Question: Because I am using html buttons and textbox to login, I must do the code behind in the javascript in the source code in order to do the code behind. Whether I login using the correct username and password which is Admin and 123 and click the login button, or I type in nothing and click the login button, it always redirects me to ResultDetails.aspx. That means login fail. Login will pass if it redirect me to Search.aspx. What's Wrong? Even if I change .Value to .Text, it is still the same effect

'''
<%@ Page Language="C#" AutoEventWireup="true" CodeFile="Login.aspx.cs" Inherits="Login" %>
<!DOCTYPE html PUBLIC "-//W3C//DTD XHTML 1.0 Transitional//EN" "http://www.w3.org/TR/xhtml1/DTD/xhtml1-transitional.dtd">
<html xmlns="http://www.w3.org/1999/xhtml">
<head runat="server">
<title></title>
<style type="text/css">
</style>
<link rel="stylesheet" type="text/css" href="stylesheets/loginstyle.css" />
<script language="javascript" type="text/javascript">
// <![CDATA[
function Button1_onclick() {
if (txtUserName.Value == "Admin" && txtPassword.Value == "123") {
//Login as Hardcoded User
//Do your stuff
window.location.assign("Search.aspx")
}
else {
window.location.assign("ResultDetails.aspx")
}
}
// ]]>
</script>
</head>
<body>
<div id="wrapper">
<form name="login-form" class="login-form" action="" method="post">
<div class="header">
<h1>Login Form</h1>
<span>Fill out the form below to login to my super awesome imaginary control panel.</span>
</div>
<div class="content">
<input name="username" type="text" class="input username" placeholder="Username" runat="server" id="txtUserName" />
<div class="user-icon"></div>
<input name="password" type="password" class="input password" placeholder="Password" runat="server" id="txtPassword" />
<div class="pass-icon"></div>
</div>
<div class="footer">
<input type="button" name="submit" value="Login" class="button" runat="server" id="Button1" onserverclick="Button1_Click" onclick="return Button1_onclick()" />
</div>
</form>
</div>
<div class="gradient"></div>
</body>
</html>
'''
'''
using System;
using System.Collections.Generic;
using System.Linq;
using System.Web;
using System.Web.UI;
using System.Web.UI.WebControls;
public partial class Login : System.Web.UI.Page
{
protected void Page_Load(object sender, EventArgs e)
{
}
}
'''
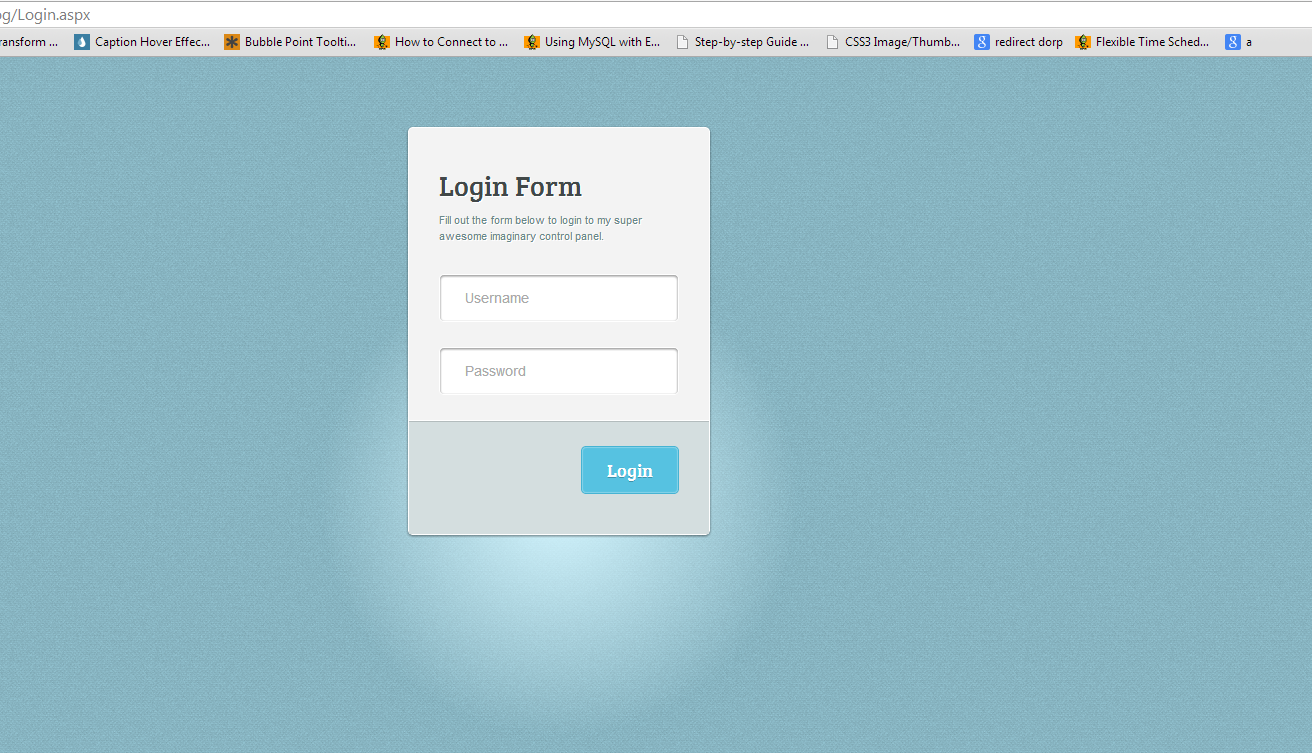
Answer: You can try below code which fetches the value from text boxes using the id in JavaScript.
'''
function Button1_onclick() {
if (document.getElementById('txtUserName').value == "Admin" && document.getElementById('txtPassword').value == "123") {
//Login as Hardcoded User
//Do your stuff
window.location.assign("Search.aspx")
}
else {
window.location.assign("ResultDetails.aspx")
}
}
'''